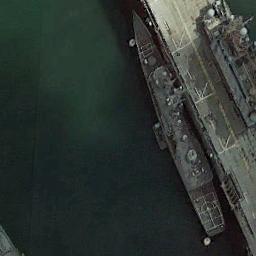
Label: ship